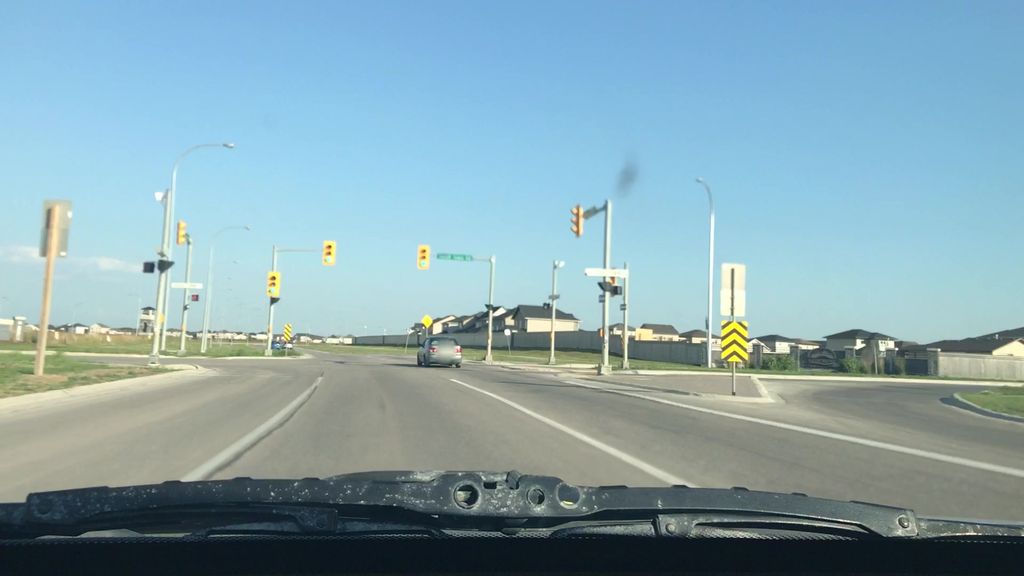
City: winnipeg